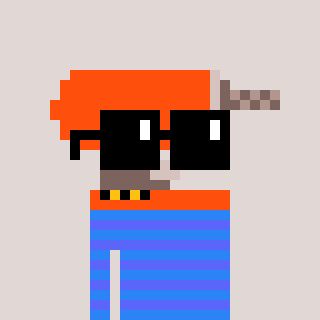
a pixel art character with square black sunglasses, a drill-shaped head and a purple-colored body on a warm background